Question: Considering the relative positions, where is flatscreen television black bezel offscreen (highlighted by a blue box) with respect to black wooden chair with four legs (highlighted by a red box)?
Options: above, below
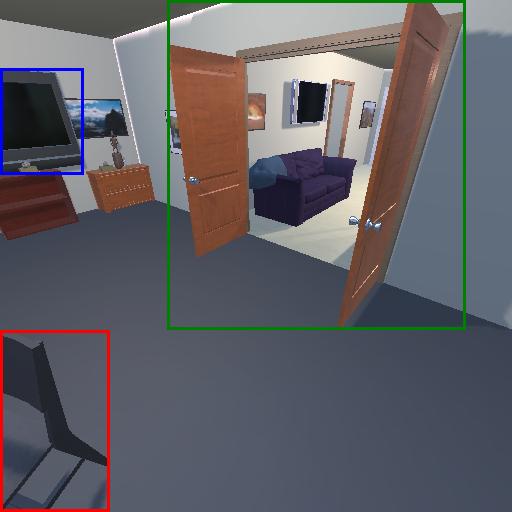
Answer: above